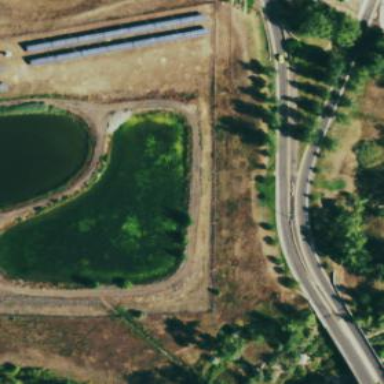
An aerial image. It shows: Body of wastewater.